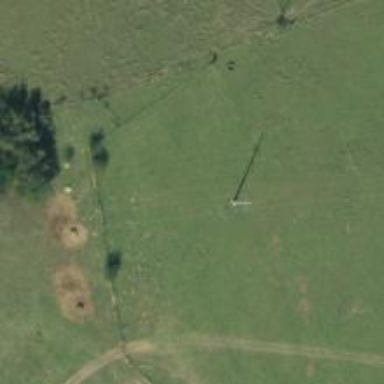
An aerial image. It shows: Power pole.